Question: I am attempting to recreate a button that is always present at the top of a 'UITableView', as seen in an application such as Spotify:

I am not sure how I should carry out recreating the "Shuffle Play" button. The button be present at all times at the top of the 'UITableView'. Any ideas? Thanks in advance?
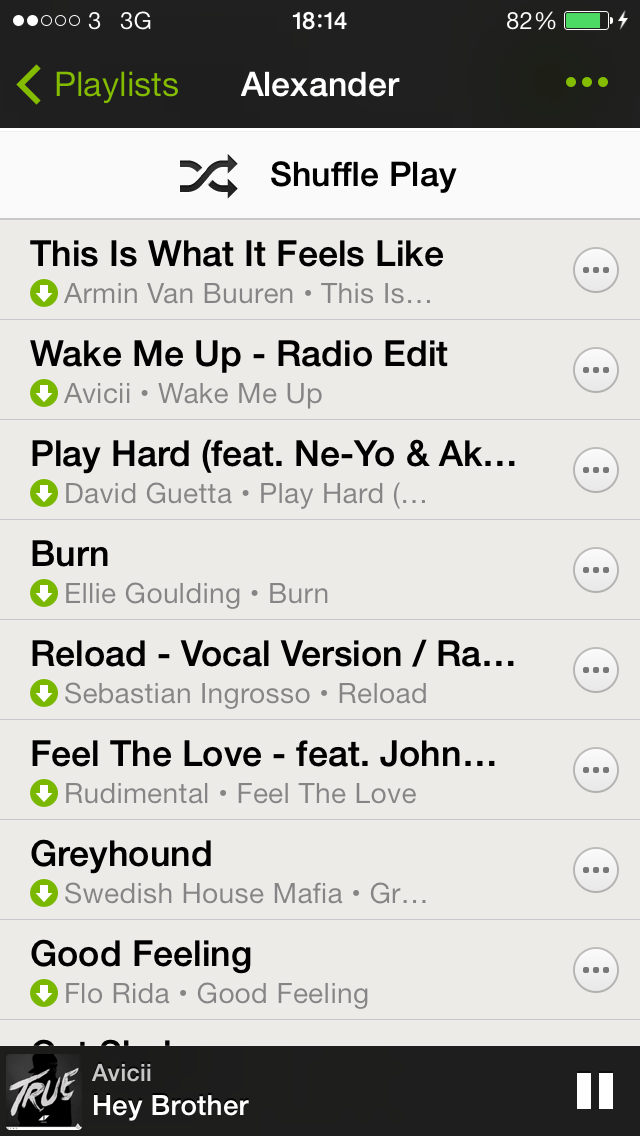
Answer: *Assuming there is only one section for the tableview.
Create a view for the section header.
'''
- (CGFloat)tableView:(UITableView *)tableView heightForHeaderInSection:(NSInteger)section
{
return 44.0f;
}
- (UIView *)tableView:(UITableView *)tableView viewForHeaderInSection:(NSInteger)section
{
UIView *v = [[UIView alloc] initWithFrame:CGRectMake(0, 0, 320, 44)];
[v setBackgroundColor:[UIColor redColor]];
return v;
}
'''